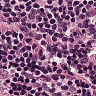
Metastatic tissue present: no